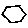
Label: hexagon